Question: When I add a UIView subclass object to a UIView - for example a UISwitch inside a prototype UITableViewCell and I connect this switch with a ViewController via IBAction, how can I find out in this action which table row is the invoked UISwitch in?
I attached the image just to be clear - when the UISwitch is invoked, I want to know which row the invoked UISwitch is in.

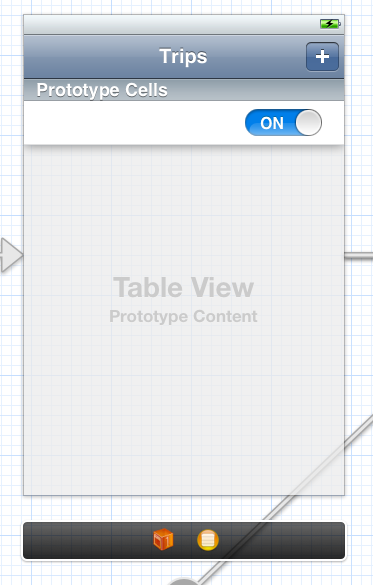
Answer: I think the "cleanest" way to do this is to have the switch send its action to the cell itself. You'll need to subclass UITableViewCell to implement that action, and have it pass itself along to a method on the view controller (probably by giving the cell a delegate the view controller is hooked up to). This is a fair amount of pomp; there are more straight-forward but less proper methods below.
One way is to specify a 'tag' on the UISwitch when configuring the table view cell in the first place (i.e. in your 'tableView:cellForRowAtIndexPath:' method). Something like 'switch.tag = indexPath.row'; you can then retrieve the row from the switch later by asking it for its tag.
Another way is to search upwards through the UISwitch's superviews until you find a UITableViewCell and then find its row. Something like:
'''
UIView *view = switch.superview;
while (view && ![view isKindOfClass:[UITableViewCell class]]) {
view = view.superview;
}
// at this point, view is nil or a table view cell; ask the table view for its index path
if (view) {
NSIndexPath *path = [tableView indexPathForCell:cell];
}
'''